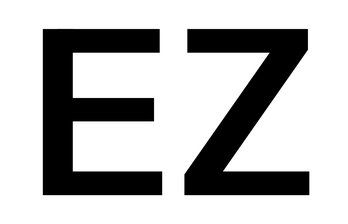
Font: InstrumentSans_SemiBold